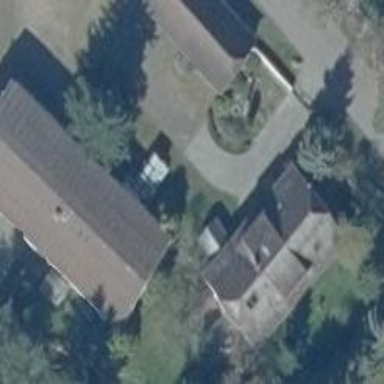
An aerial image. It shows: Building with roof made of roof tiles.